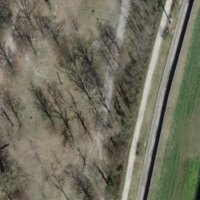
EUNIS habitat code: 41
Species observed at this site:
Euphorbia cyparissias
Impatiens parviflora